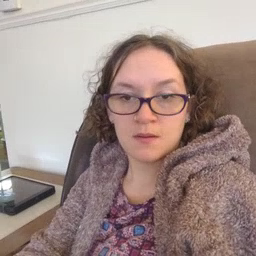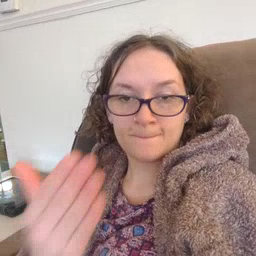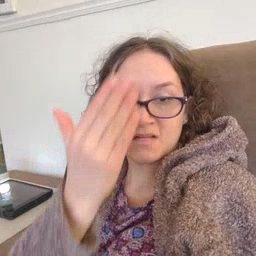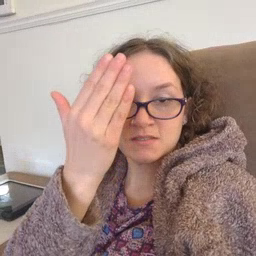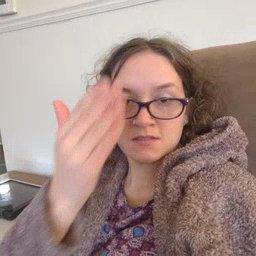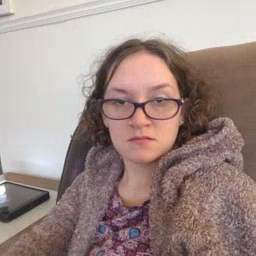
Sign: mitten